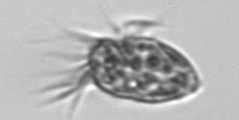
Label: Strombidium_morphotype1